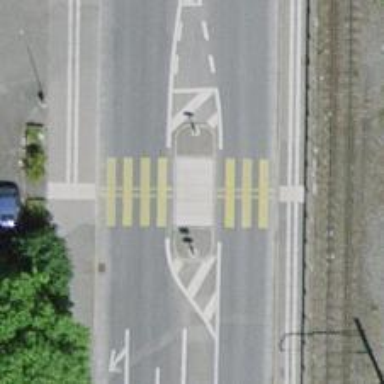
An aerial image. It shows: Marked crossing with pedestrian island.